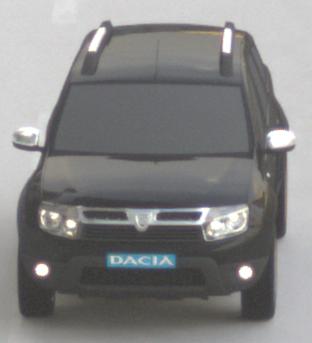
Make: Dacia
Model: Duster dCi 110 FAP
Detailed model: Duster (I)
Model produced from: 2010/06
Model produced until: 2013/11
Doors: 5
Color: black
Road condition: dry road
Daytime: sunrise or sunset
Contrast: medium contrast